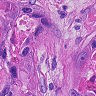
Metastatic tissue present: yes